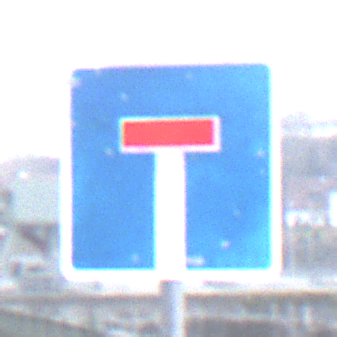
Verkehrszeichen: Sackgasse
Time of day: MorningAfternoon
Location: Outdoor (Suburban)
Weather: Overcast
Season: NotSpecified
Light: Natural